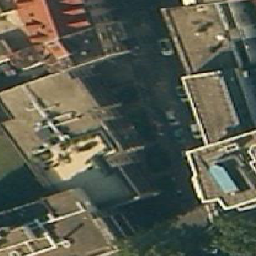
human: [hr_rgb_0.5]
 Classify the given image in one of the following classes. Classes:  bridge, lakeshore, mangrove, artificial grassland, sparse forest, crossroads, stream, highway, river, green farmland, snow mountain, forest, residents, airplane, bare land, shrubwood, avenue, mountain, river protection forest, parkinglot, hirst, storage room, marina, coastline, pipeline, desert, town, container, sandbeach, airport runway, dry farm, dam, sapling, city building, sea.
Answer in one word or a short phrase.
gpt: city building